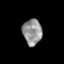
Tissue: skin
Cell type: Epithelial cells
Senescence score: 0.2784
Nuclear area (px): 485
Mean DAPI intensity: 147.299